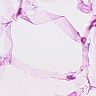
Metastatic tissue present: no